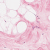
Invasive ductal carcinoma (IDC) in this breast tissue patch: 0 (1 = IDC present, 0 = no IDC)